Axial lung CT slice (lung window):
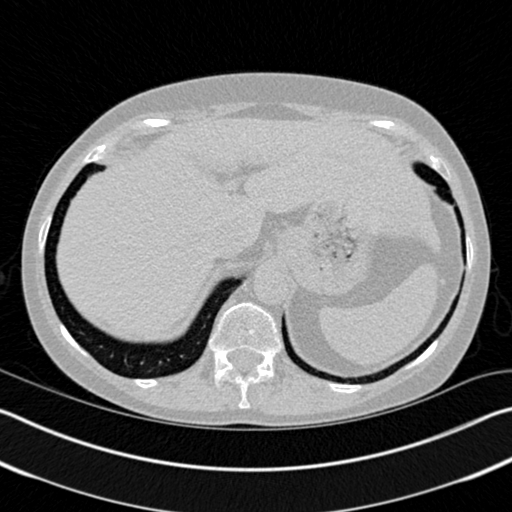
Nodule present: no